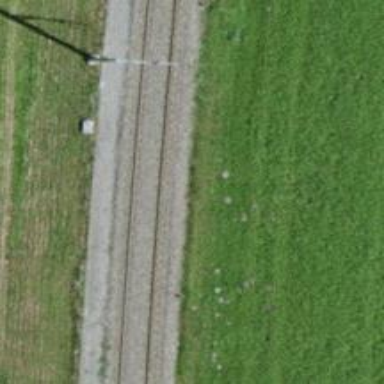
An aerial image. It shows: Single-track electrified railway with contact line.